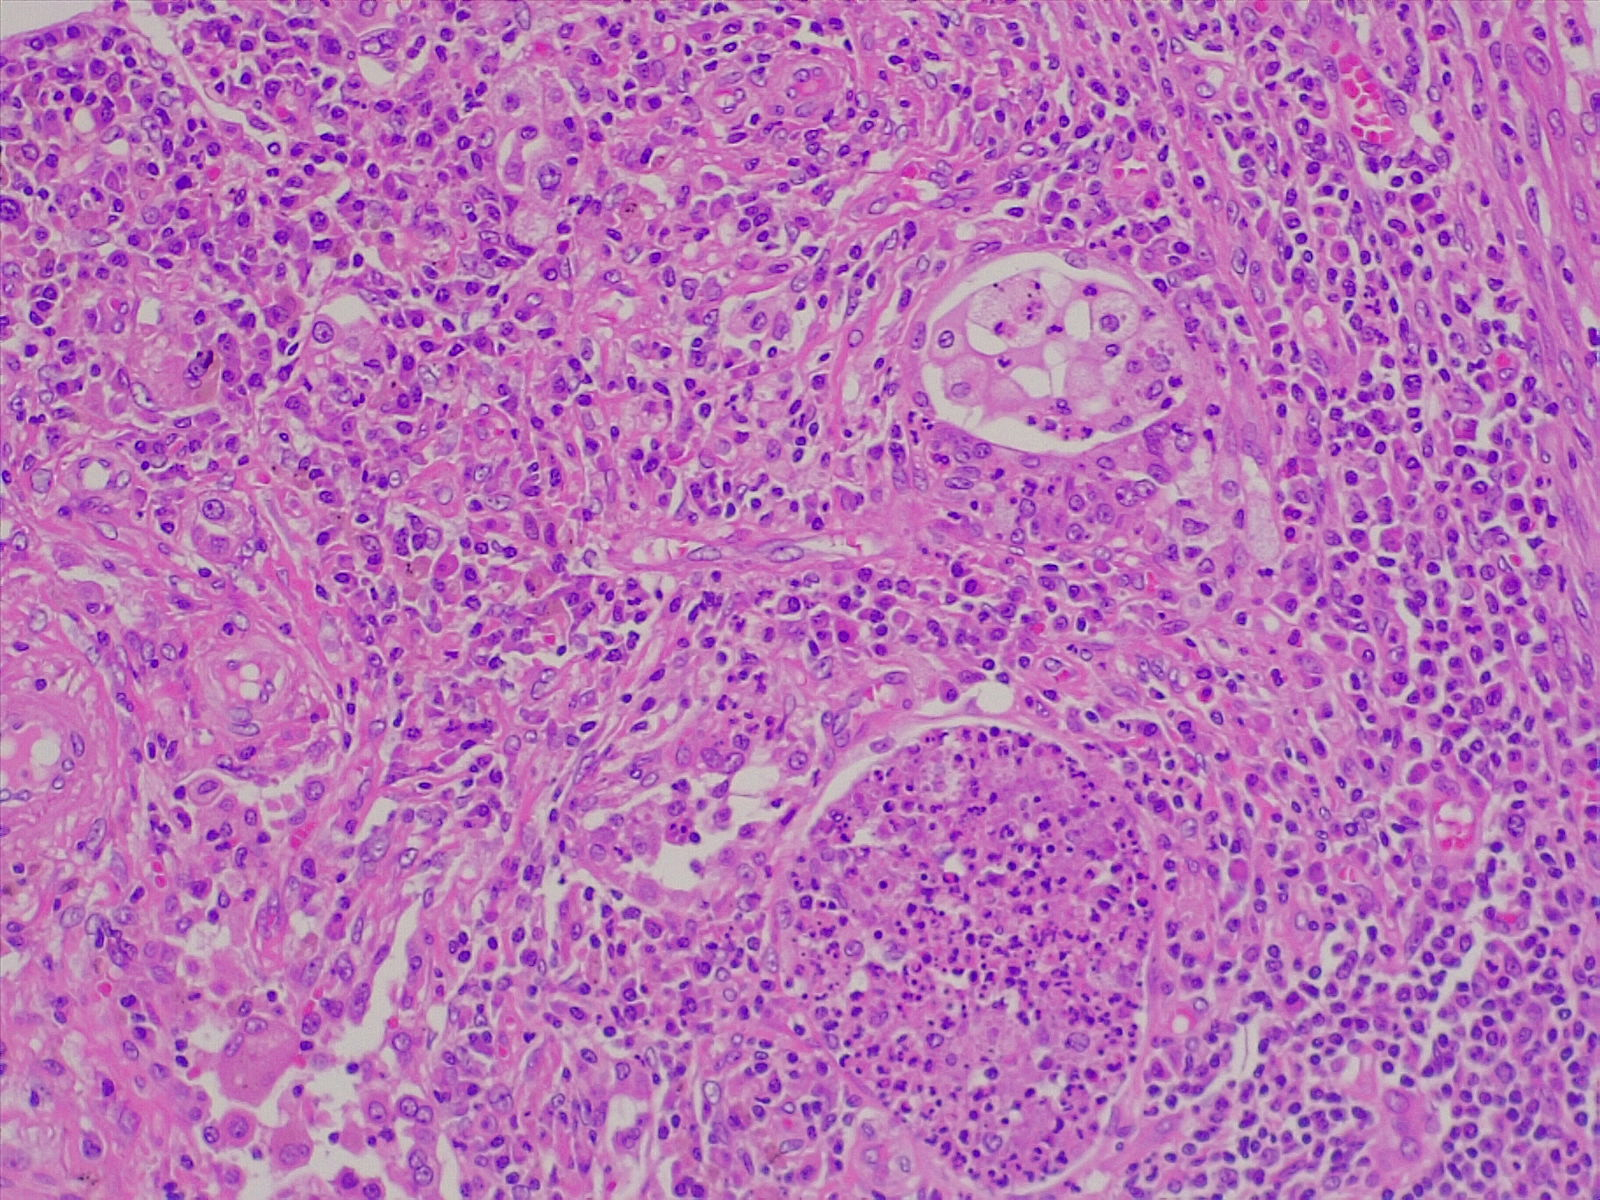
Label: normal lung tissue